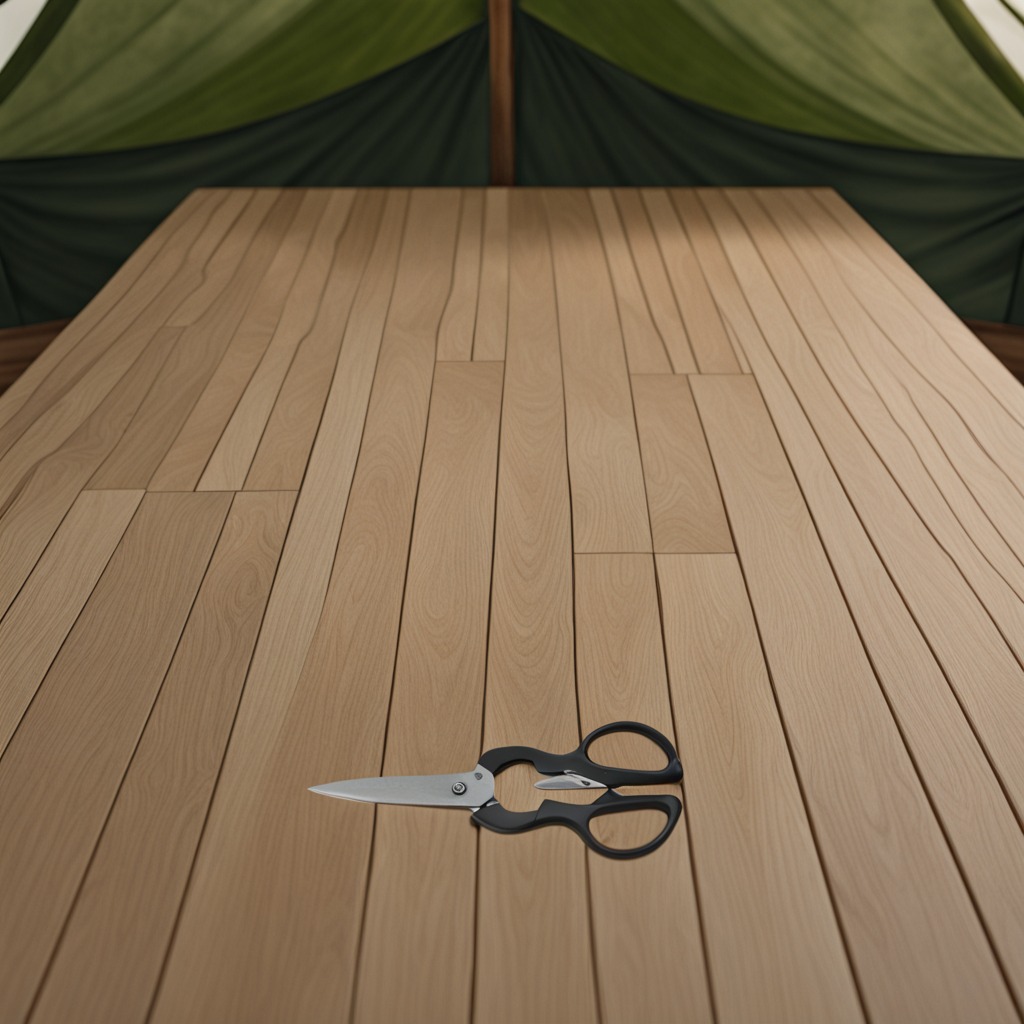
A scissor is lying on the wooden table.